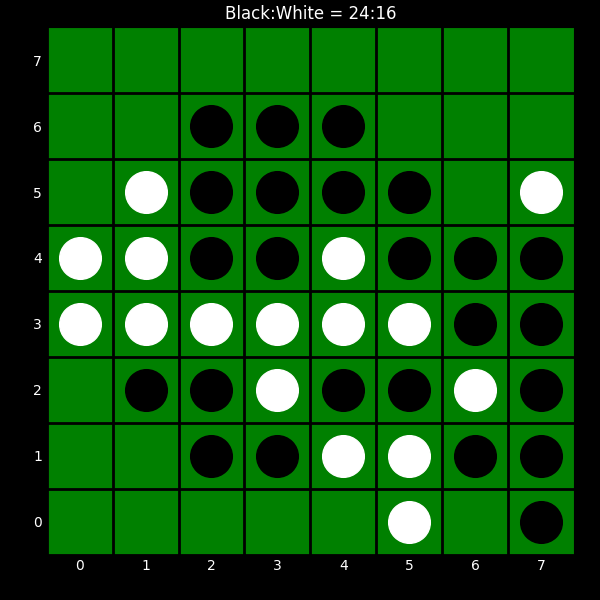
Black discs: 24
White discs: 16